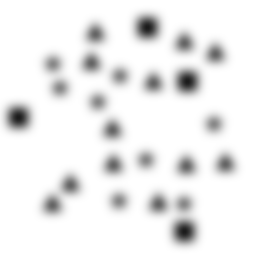
Squares: 4
Triangles: 12
Stars: 8
Total shapes: 24